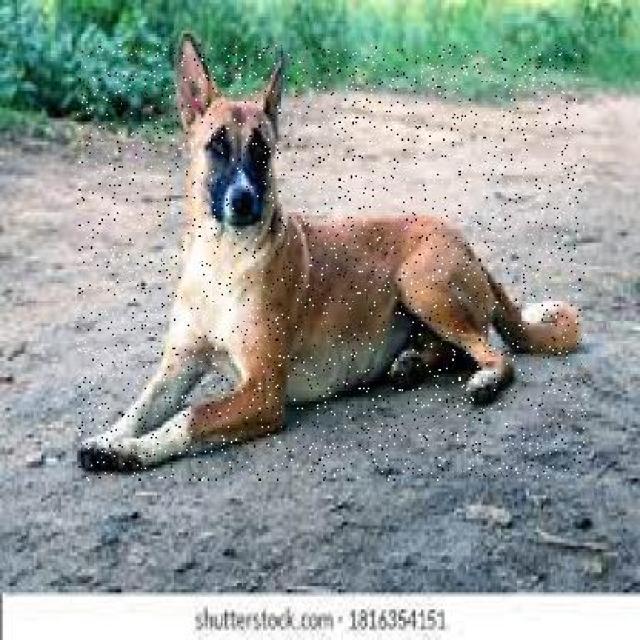
Healthy canine skin — no visible lesions, inflammation, or abnormalities. The skin and coat appear normal.